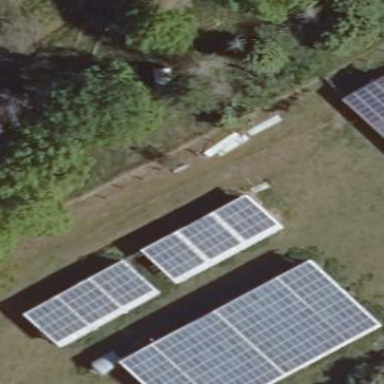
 generating electricity through photovoltaic methods."